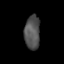
Tissue: lung
Cell type: Others
Senescence score: 0.2378
Nuclear area (px): 519
Mean DAPI intensity: 81.145